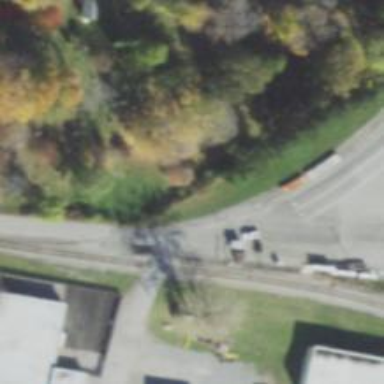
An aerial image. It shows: Railway spur service.